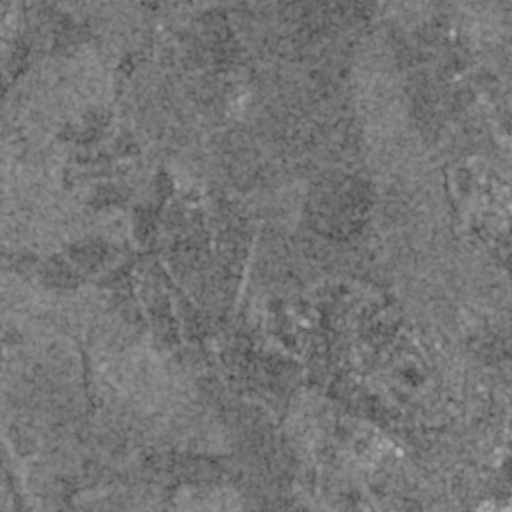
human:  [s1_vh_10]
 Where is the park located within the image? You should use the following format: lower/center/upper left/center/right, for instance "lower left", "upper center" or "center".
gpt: The park is located in the lower right of the image.
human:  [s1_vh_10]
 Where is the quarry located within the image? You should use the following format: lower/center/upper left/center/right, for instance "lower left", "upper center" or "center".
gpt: The quarry is located in the upper left of the image.
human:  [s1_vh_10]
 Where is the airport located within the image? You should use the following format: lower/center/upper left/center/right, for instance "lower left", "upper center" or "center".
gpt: There is no airport in the image.

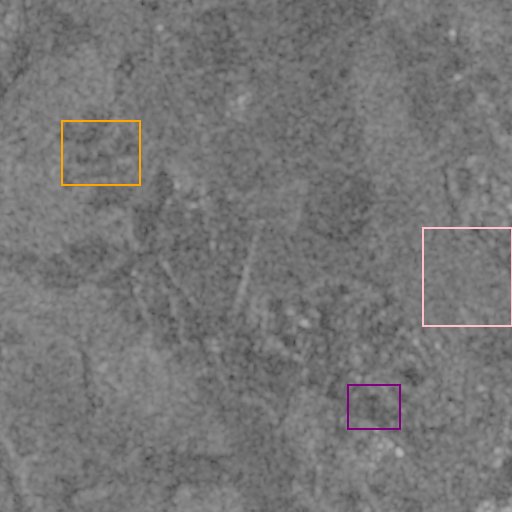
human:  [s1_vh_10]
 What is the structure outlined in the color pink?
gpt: The structure outlined in pink is a crop field.
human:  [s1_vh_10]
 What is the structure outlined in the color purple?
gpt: The structure outlined in purple is a park.
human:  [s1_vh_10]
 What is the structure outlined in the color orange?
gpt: The structure outlined in orange is a quarry.
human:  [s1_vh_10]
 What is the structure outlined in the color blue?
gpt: There is no blue outline.